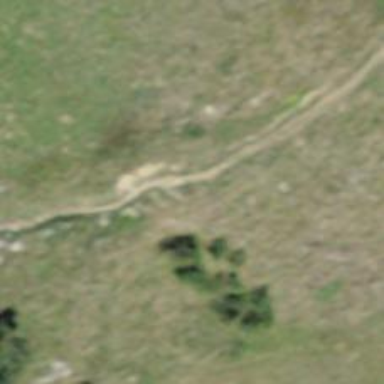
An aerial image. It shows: Path on the ground.